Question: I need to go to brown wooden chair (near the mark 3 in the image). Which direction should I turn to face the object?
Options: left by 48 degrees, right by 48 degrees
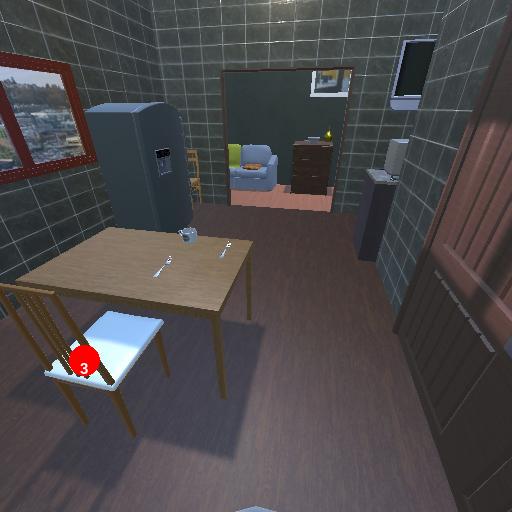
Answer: left by 48 degrees